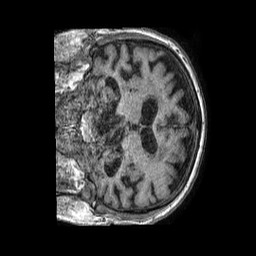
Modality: T1w
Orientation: coronal
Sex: male
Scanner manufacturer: philips
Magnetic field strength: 1.5 T
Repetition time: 0.007581 s
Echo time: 0.003443 s